Interaction volume radius: 5 \u00c5
Interaction volume height: 30 \u00c5
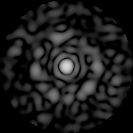
Disorder parameter: 0.8178